Interaction volume radius: 5 \u00c5
Interaction volume height: 15 \u00c5
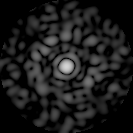
Disorder parameter: 0.8513